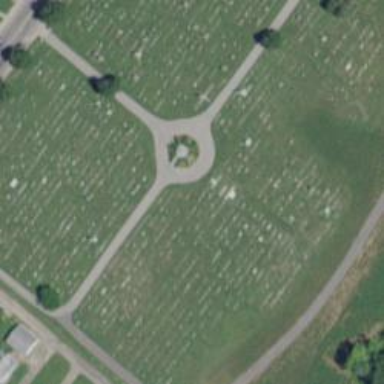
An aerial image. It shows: Sector in the cemetery.